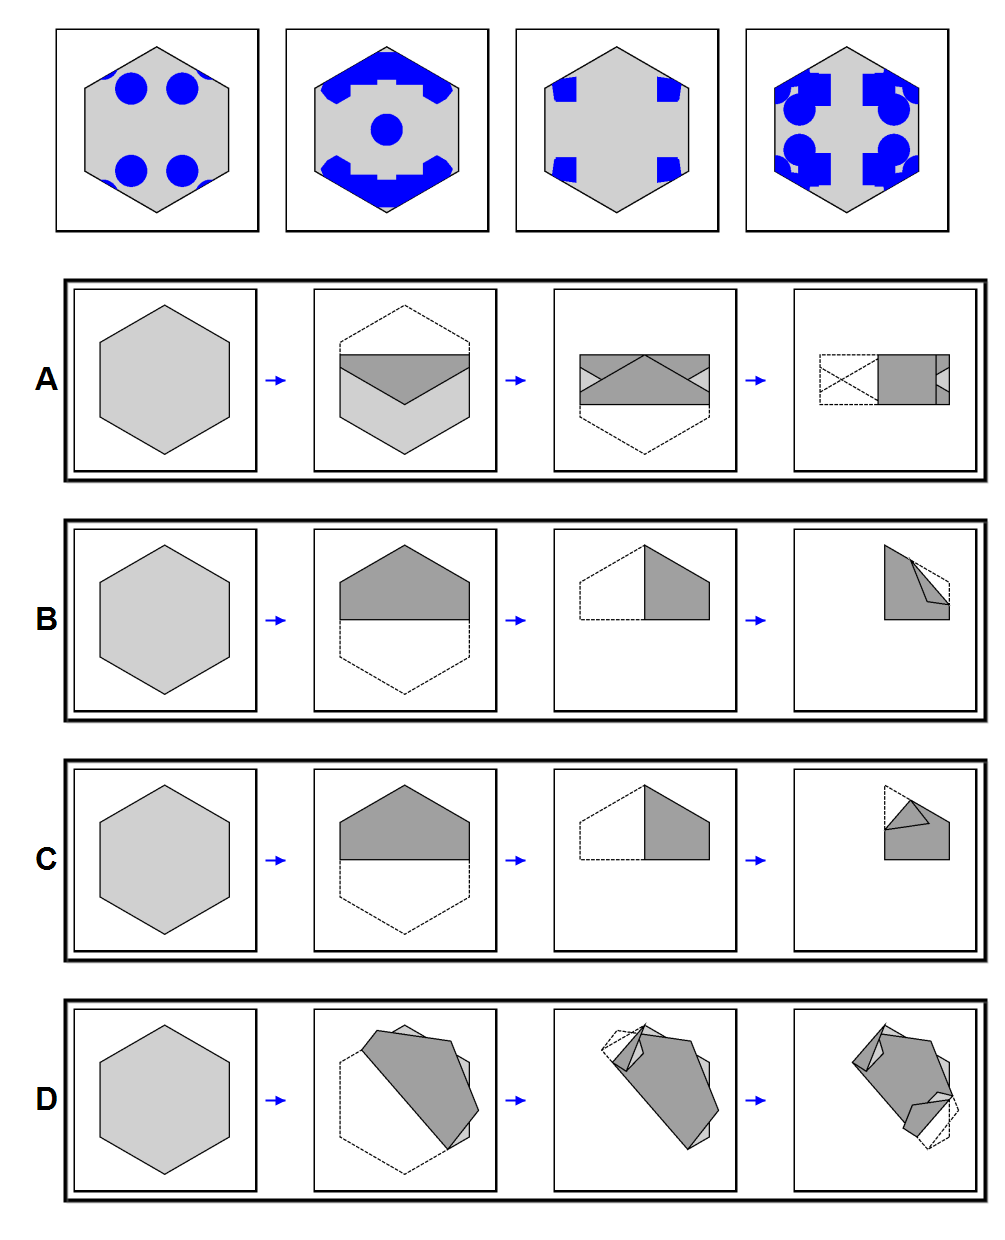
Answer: B